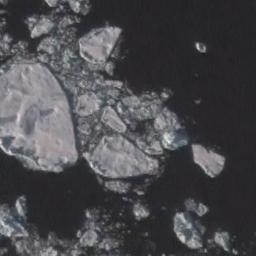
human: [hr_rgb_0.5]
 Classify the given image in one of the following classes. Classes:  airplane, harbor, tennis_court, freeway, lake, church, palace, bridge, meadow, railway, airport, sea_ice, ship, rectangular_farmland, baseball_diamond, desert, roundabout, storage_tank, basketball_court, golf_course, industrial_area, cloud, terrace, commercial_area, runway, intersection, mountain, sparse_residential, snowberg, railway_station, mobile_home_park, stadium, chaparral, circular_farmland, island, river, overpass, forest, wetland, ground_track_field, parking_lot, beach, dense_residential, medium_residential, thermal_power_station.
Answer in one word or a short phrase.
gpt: sea_ice